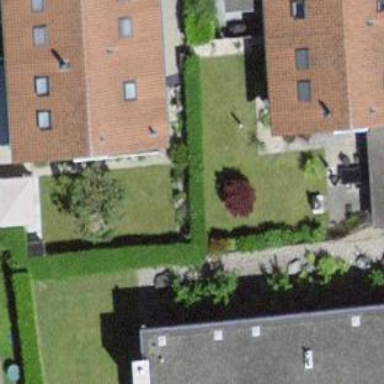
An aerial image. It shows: Terrace building.